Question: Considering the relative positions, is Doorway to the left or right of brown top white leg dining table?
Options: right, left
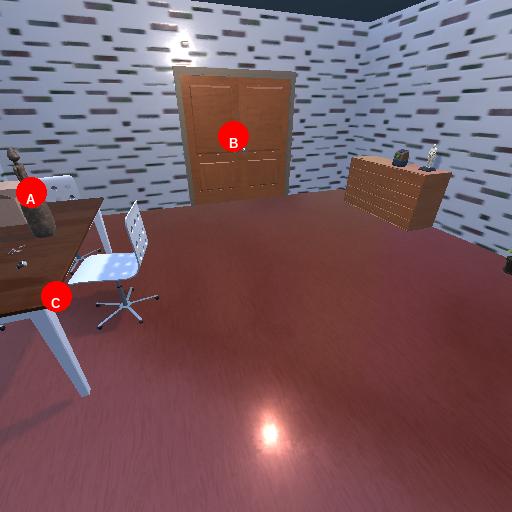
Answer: right